Question:
In total I have 21k observations. In order to do a cluster analysis, I would like to group the 21K observations by the column "Neighborhood" (there are a total of 140 neighborhoods). So I would like to group by "neighborhood" and get the mean of the quantitative variables for each neighborhood (e.g. "buy price") and the mode for the qualitative variables (e.g. "energy certificate", "has parking", etc).
So that the dataset is simply 140 rows (neighborhoods) and their means and modes depending on the variable concerned.
I hope someone can help me. Thank you very much in advance.
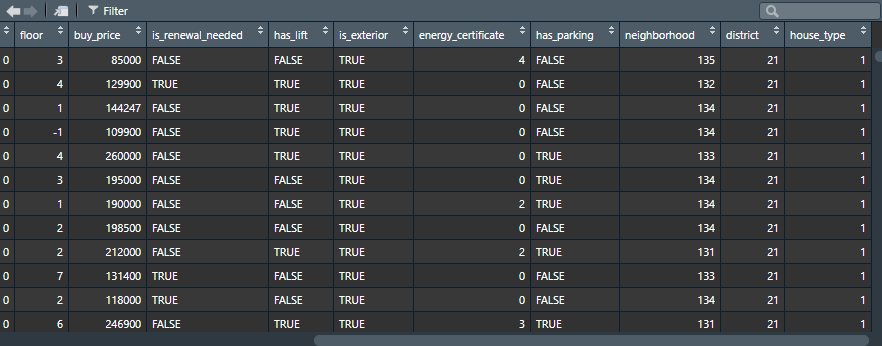
Answer: I'll emulate with 'mtcars' and 'dplyr'.
'''
library(dplyr)
quant <- c("mpg", "disp", "hp")
qual <- c("vs", "am", "gear")
mtcars %>%
group_by(cyl) %>%
summarize(across(quant, mean), across(qual, ~ names(sort(table(.),decreasing=TRUE))[1]))
# # A tibble: 3 x 7
# cyl mpg disp hp vs am gear
# <dbl> <dbl> <dbl> <dbl> <chr> <chr> <chr>
# 1 4 26.7 105. 82.6 1 1 4
# 2 6 19.7 183. 122. 1 0 4
# 3 8 15.1 353. 209. 0 0 3
'''
The 'names(table(.))[1]' is meant to be your "mode" of a qualitative variable. We can validate that it is doing what we expect with a quick table:
'''
xtabs(~cyl+vs, data=mtcars)
# vs
# cyl 0 1
# 4 1 10
# 6 3 4
# 8 14 0
xtabs(~cyl+am, data=mtcars)
# am
# cyl 0 1
# 4 3 8
# 6 4 3
# 8 12 2
xtabs(~cyl+gear, data=mtcars)
# gear
# cyl 3 4 5
# 4 1 8 2
# 6 2 4 1
# 8 12 0 2
'''
showing that for gear 4, 6, and 8, respectively, the most common 'vs' is '1', '1', and '0'; for 'am': '1', '0', and '0'; for 'gear': '4', '4', and '3'. Those correspond to the values in the return above.
In your case, change 'cyl' to 'neighborhood', and make sure your 'qual' and 'quant' have the desired variables listed.